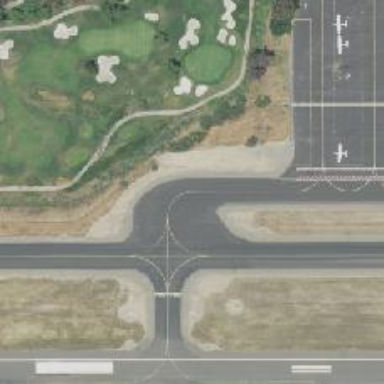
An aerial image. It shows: Image of taxiway at airport.